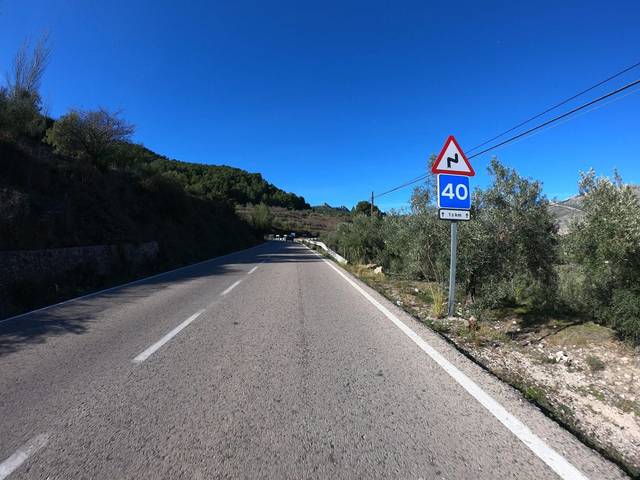
Region: Spain
Coordinates: 38.674, -0.2194